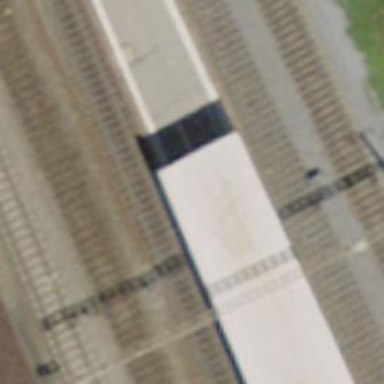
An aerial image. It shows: Railway stop with public transport stop position.